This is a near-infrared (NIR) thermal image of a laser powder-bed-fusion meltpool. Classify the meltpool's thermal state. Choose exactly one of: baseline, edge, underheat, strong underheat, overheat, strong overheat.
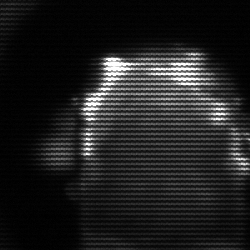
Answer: baseline